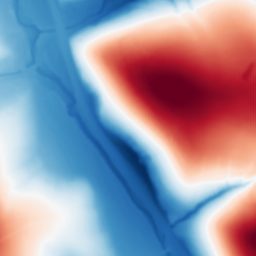
Category: multiscale
Decomposition family: dog
Decomposition parameters: sigma_low: 1
sigma_high: 100
Upsampling method: fft_zeropad
Upsampling parameters: scale: 4
Upsampling scale: 4